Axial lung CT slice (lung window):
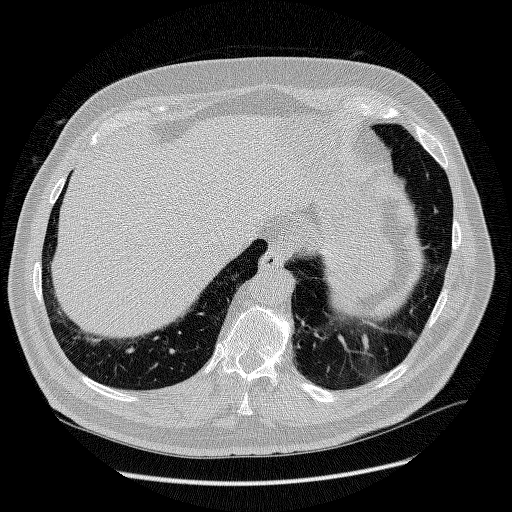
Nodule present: no